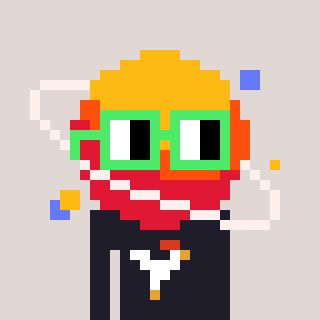
a pixel art character with square light green glasses, a saturn-shaped head and a grayscale-colored body on a warm background